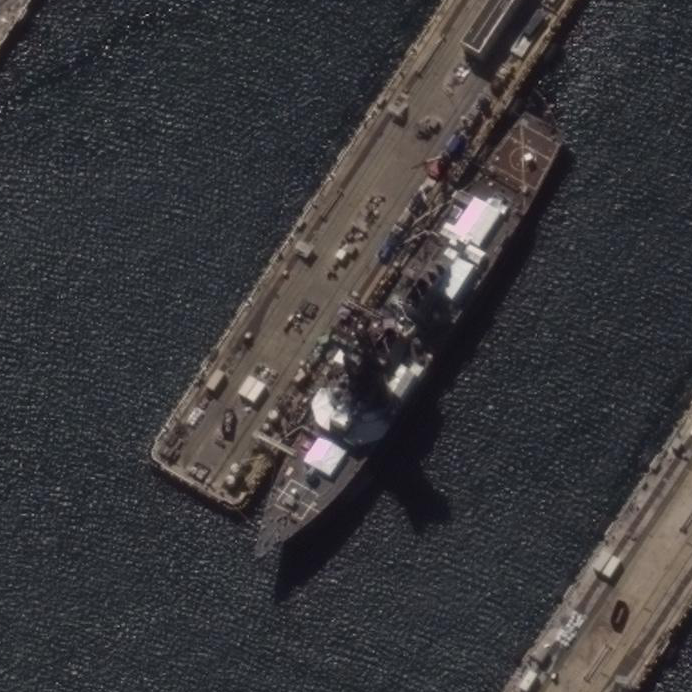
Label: destroyer